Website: ulta-beauty
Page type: delivery-shipping
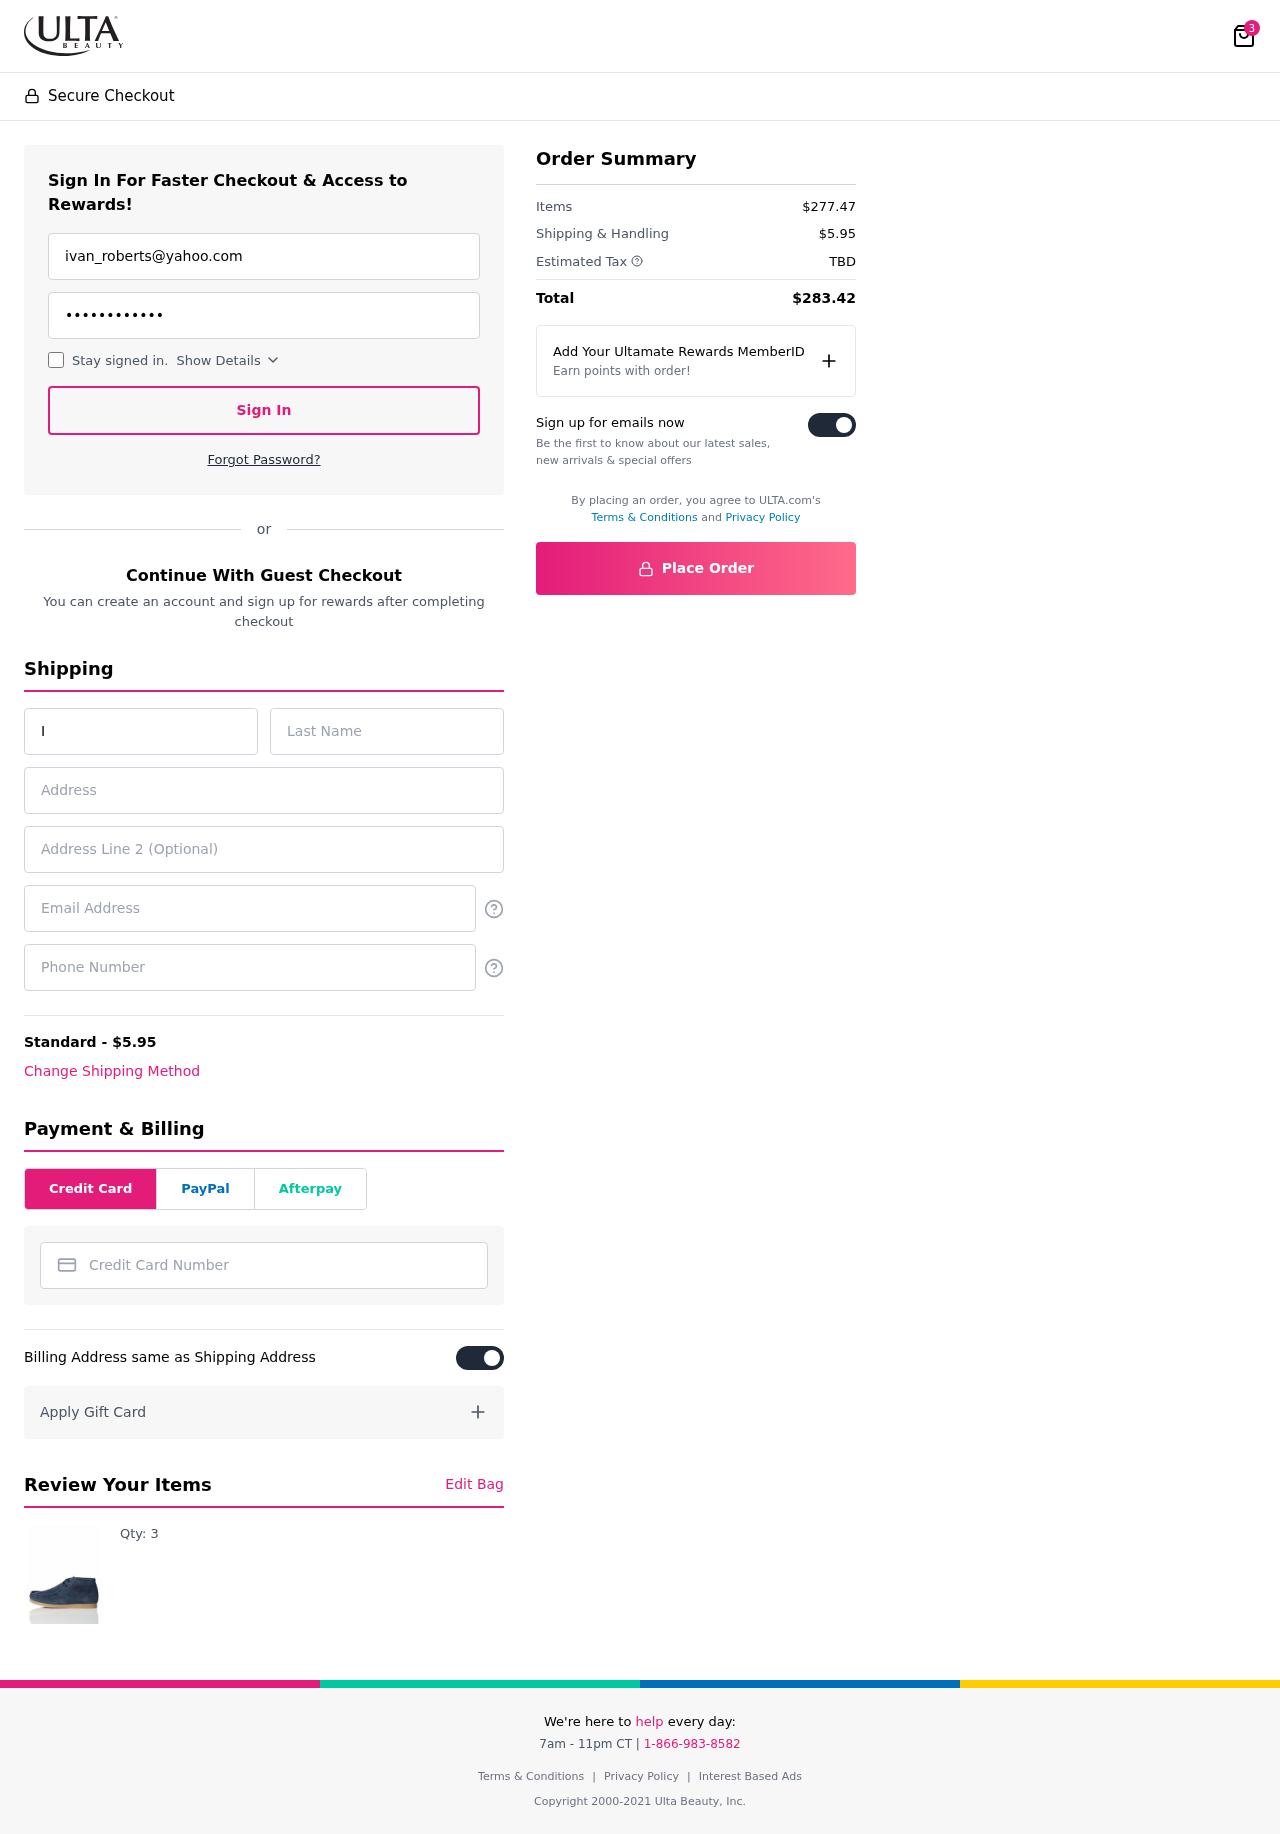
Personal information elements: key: PII_CARD_NUMBER
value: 2285 0282 2608 9293
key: PII_EMAIL
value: ivan_roberts@yahoo.com
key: PII_EMAIL2
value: ivan_roberts@yahoo.com
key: PII_FIRSTNAME
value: Ivan
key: PII_LASTNAME
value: Roberts
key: PII_PHONE
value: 4502614929
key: PII_STREET
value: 37166 Justin Views
Product elements: key: PRODUCT1_QUANTITY
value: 3
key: PRODUCT1
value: Qty: 3
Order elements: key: ORDER_NUM_ITEMS
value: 3
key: ORDER_SHIPPING_COST
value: $5.95
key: ORDER_SUBTOTAL
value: $277.47
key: ORDER_TAX
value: TBD
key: ORDER_TOTAL
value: $283.42